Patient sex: F
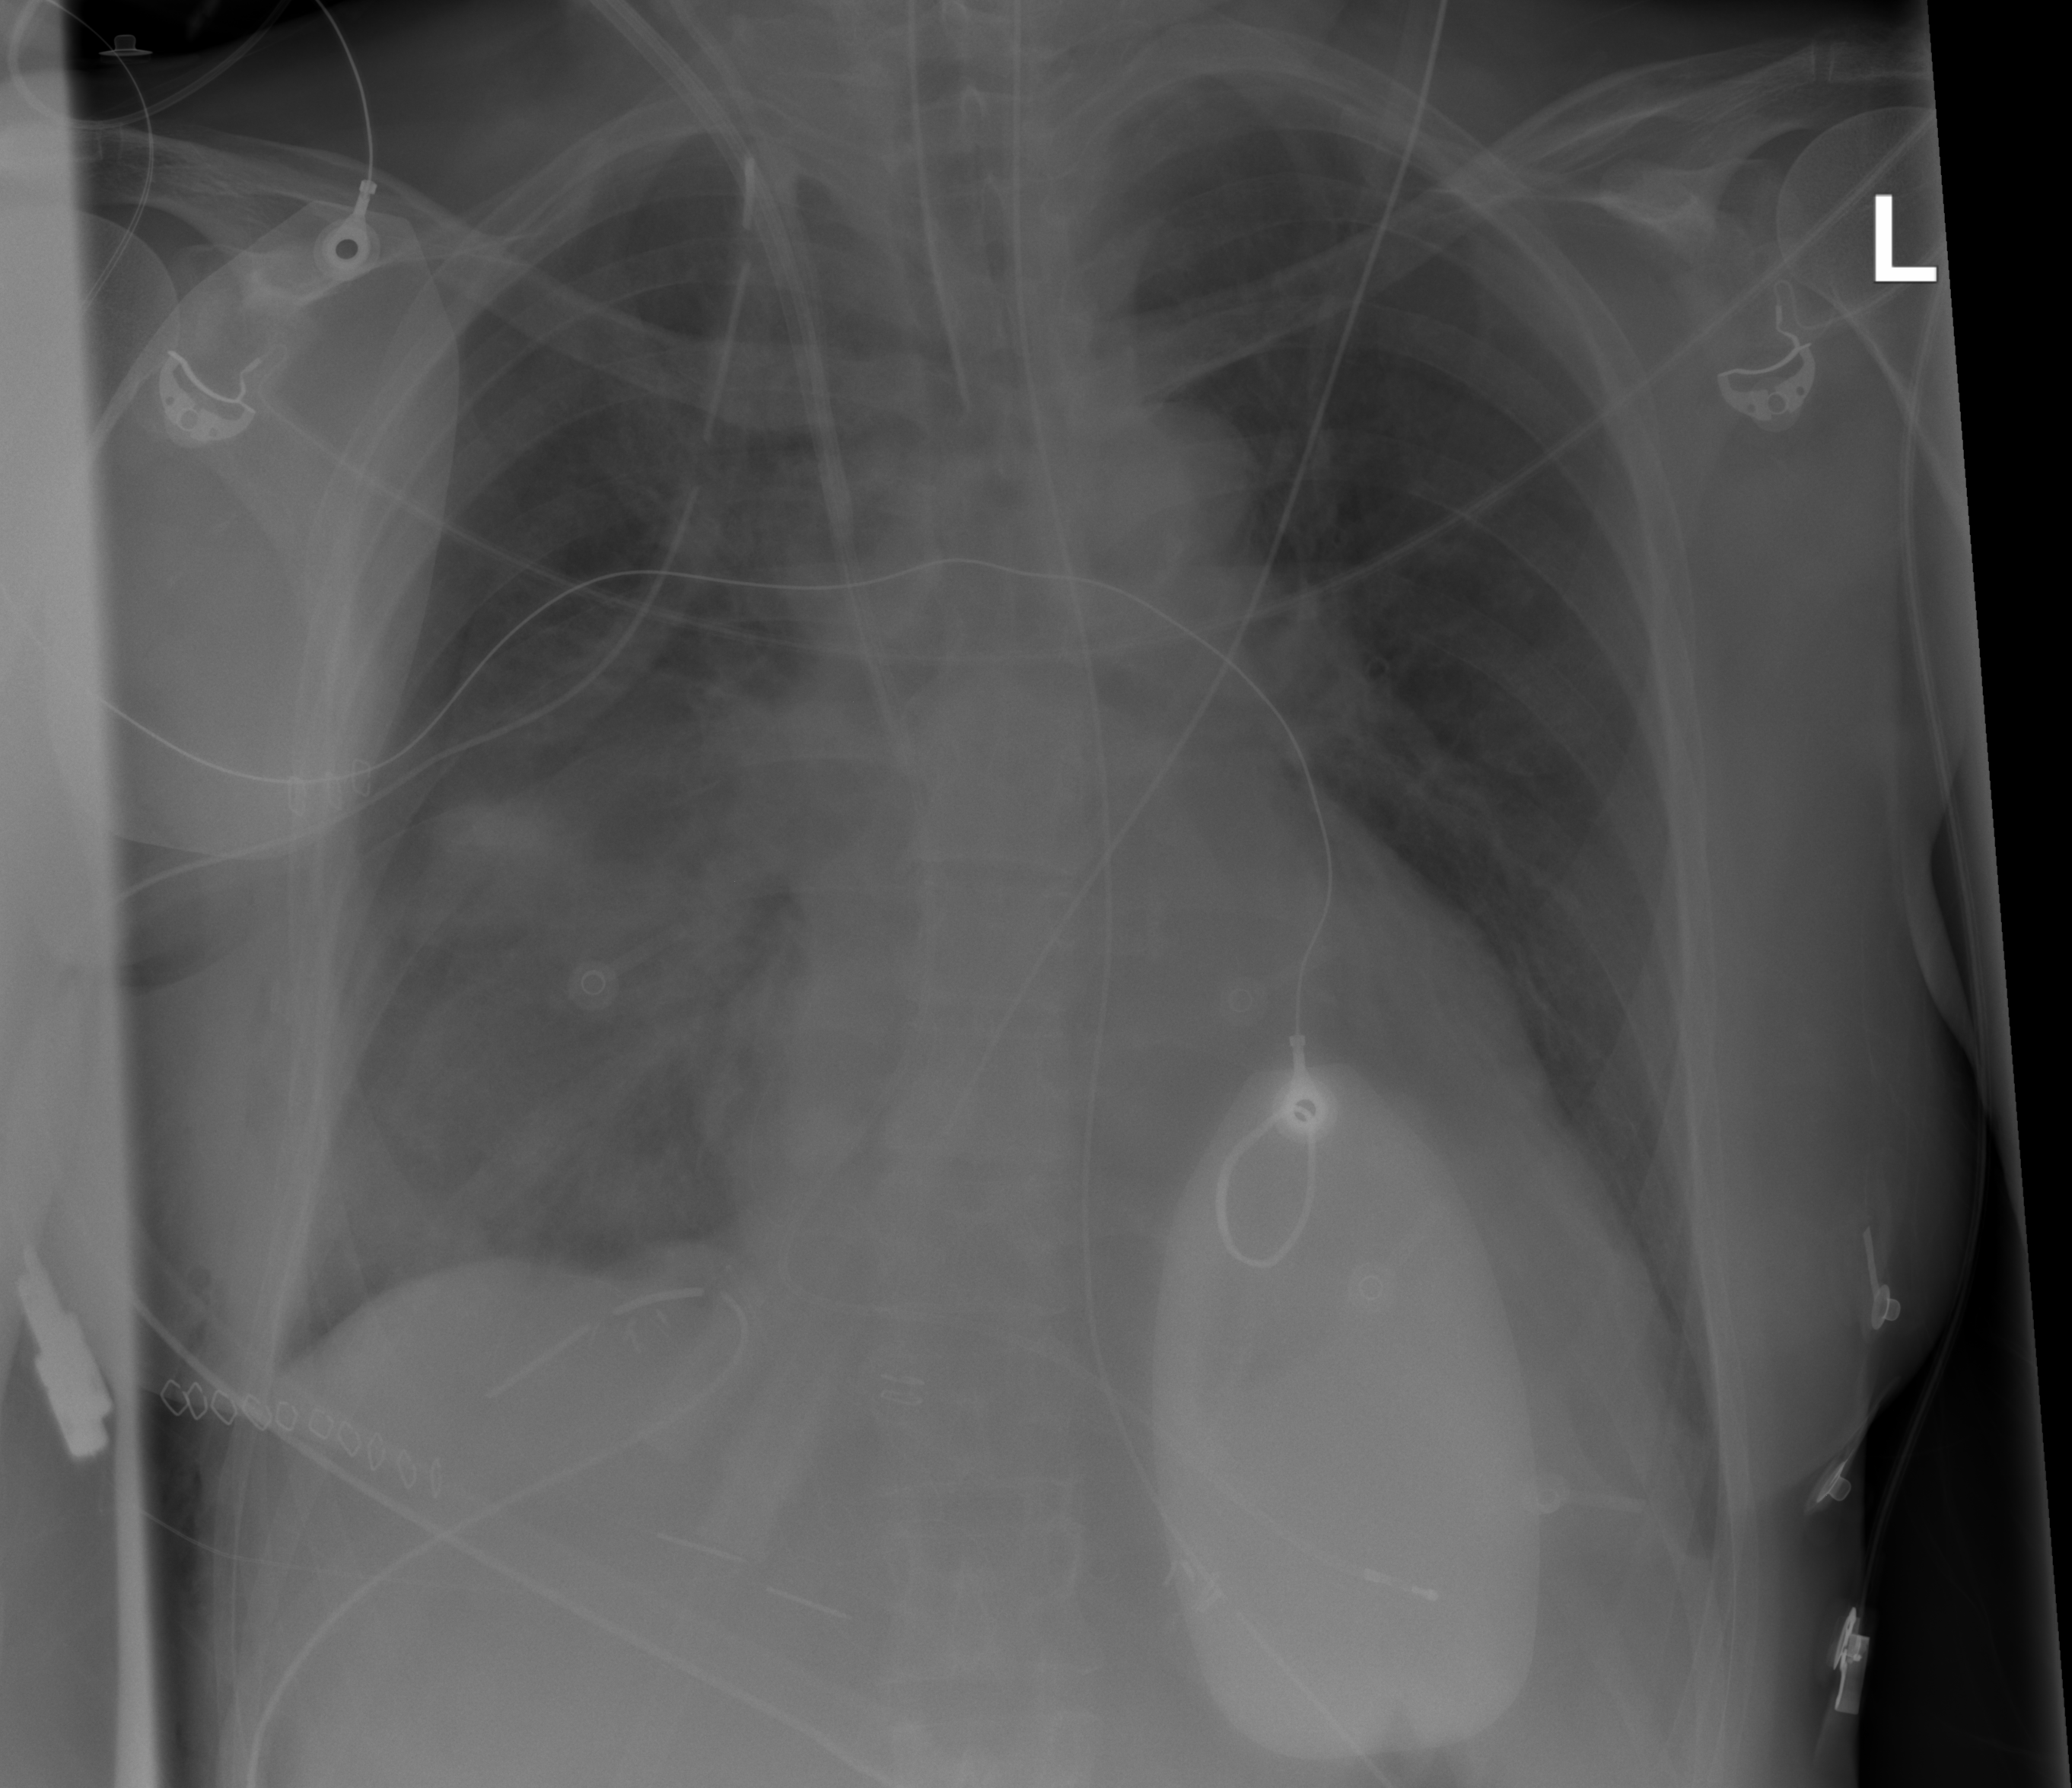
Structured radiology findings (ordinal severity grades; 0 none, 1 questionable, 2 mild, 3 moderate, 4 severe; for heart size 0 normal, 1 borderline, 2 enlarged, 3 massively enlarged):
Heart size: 0
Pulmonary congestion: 2
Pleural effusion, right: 2
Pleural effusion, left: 0
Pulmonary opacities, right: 0
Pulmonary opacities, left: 0
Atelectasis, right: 2
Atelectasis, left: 0